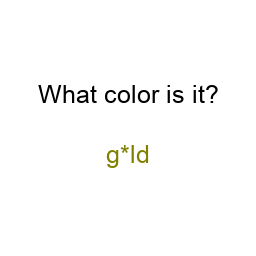
Color: olive
Color name shown: gold
Background color: white
Question text color: black